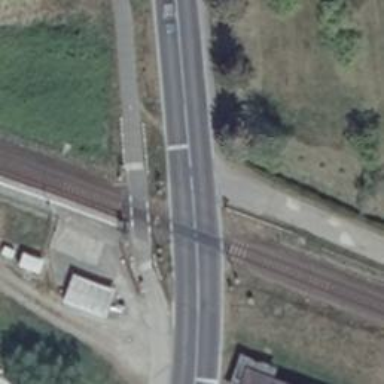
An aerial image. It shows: Light signal on the railway track with repeated crossing signals.